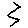
Label: zigzag